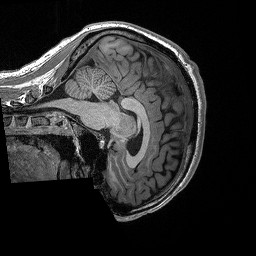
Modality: T1w
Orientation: sagittal
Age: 18
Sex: male
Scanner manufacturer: siemens
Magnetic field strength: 3 T
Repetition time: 2.3 s
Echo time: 0.00298 s